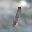
Label: 1